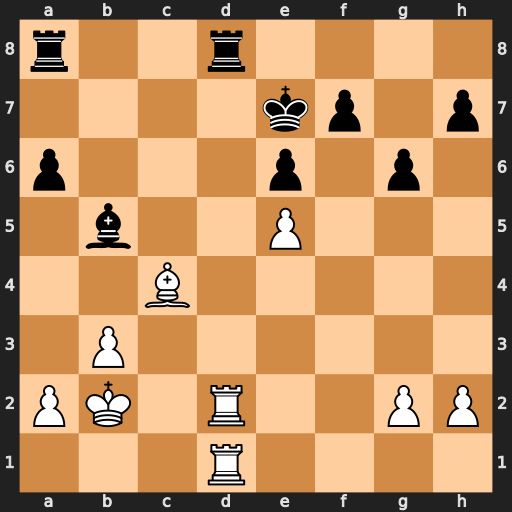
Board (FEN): r2r4/4kp1p/p3p1p1/1b2P3/2B5/1P6/PK1R2PP/3R4
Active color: w
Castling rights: -
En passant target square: -
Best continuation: Rxd8 Rxd8 Rxd8